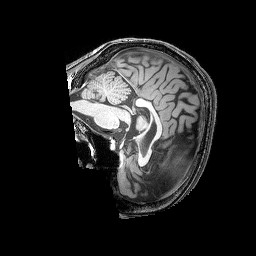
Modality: T1w
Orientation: sagittal
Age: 42
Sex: female
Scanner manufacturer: siemens
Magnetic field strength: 3 T
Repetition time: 2.25 s
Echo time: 0.00411 s